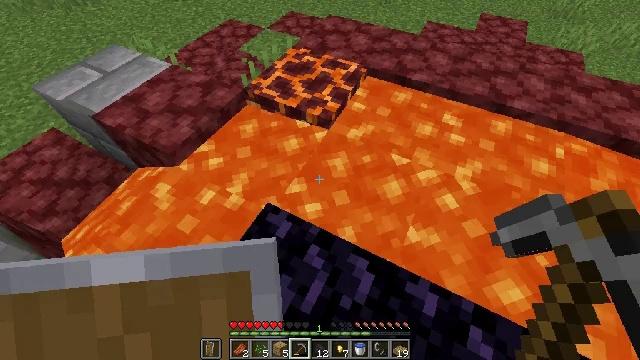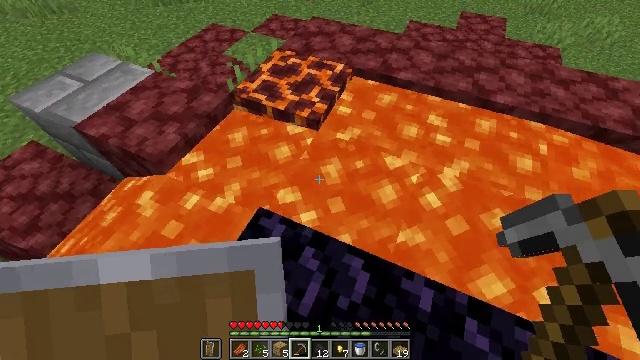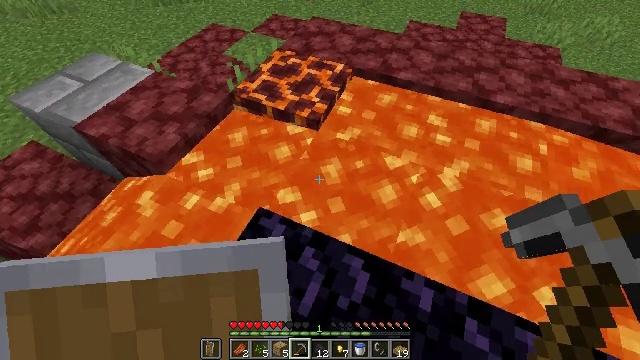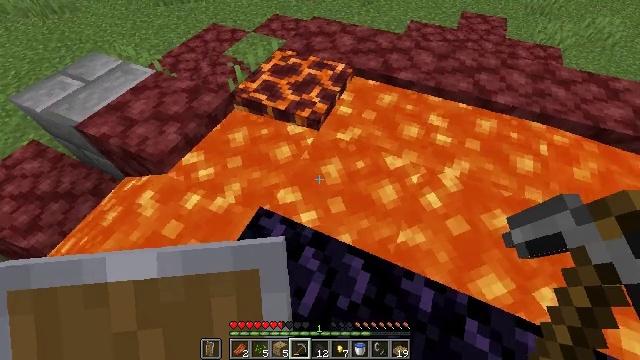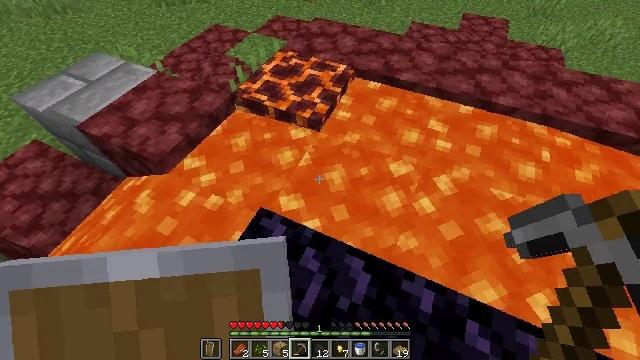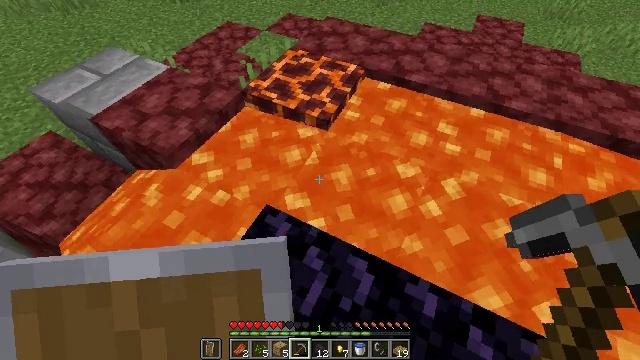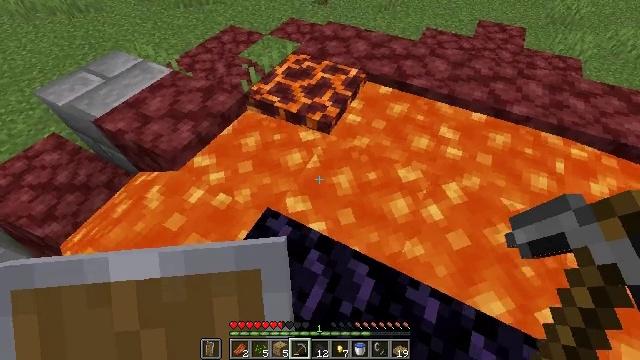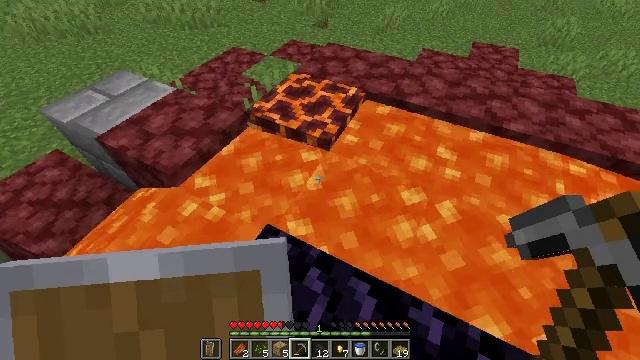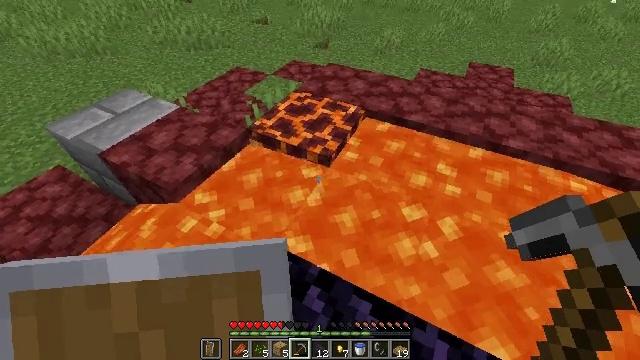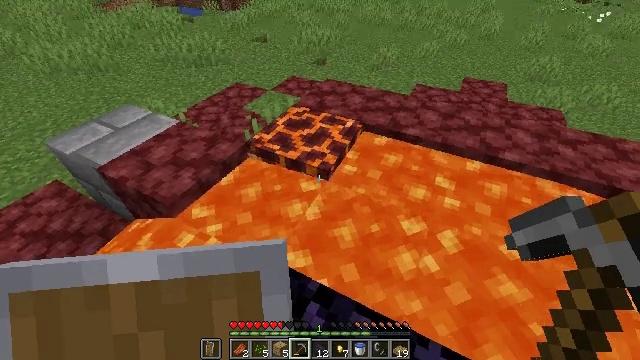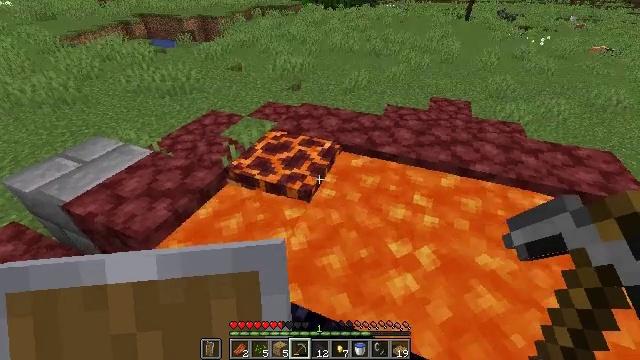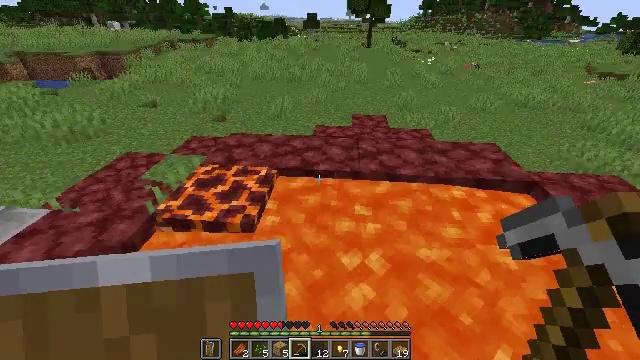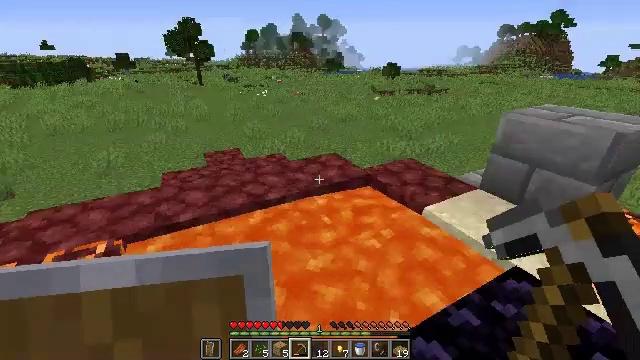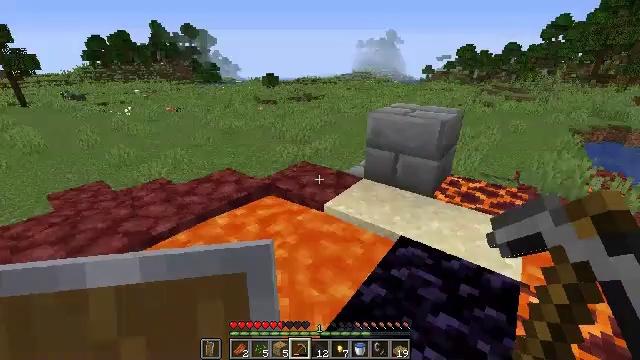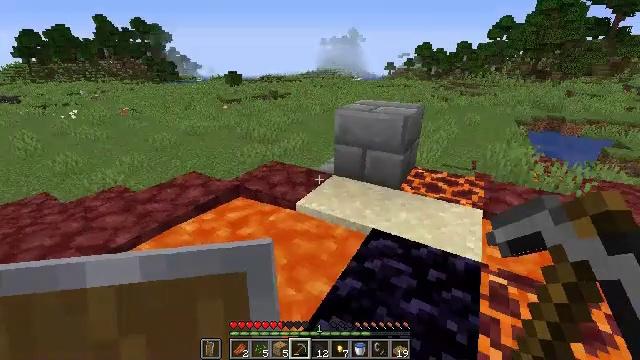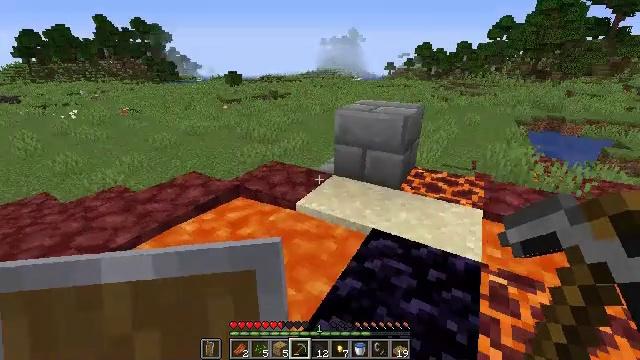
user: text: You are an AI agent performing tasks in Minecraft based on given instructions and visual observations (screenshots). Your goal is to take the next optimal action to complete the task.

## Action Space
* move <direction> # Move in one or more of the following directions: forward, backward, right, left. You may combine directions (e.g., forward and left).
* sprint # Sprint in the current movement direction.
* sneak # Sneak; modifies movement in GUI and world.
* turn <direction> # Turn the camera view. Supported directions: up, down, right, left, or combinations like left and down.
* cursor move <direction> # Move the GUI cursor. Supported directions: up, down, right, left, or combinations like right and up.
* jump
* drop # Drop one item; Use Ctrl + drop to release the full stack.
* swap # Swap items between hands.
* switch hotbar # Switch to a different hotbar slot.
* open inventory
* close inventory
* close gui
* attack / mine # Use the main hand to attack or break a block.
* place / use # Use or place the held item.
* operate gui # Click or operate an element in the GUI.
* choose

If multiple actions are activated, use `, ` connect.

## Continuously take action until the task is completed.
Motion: motion action
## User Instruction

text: Mine magma blocks for light and decoration.
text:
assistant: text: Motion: turn right
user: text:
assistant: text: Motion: no_op
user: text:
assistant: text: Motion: no_op
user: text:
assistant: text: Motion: no_op
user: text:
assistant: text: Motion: turn left
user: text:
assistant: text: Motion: no_op
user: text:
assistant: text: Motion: turn up
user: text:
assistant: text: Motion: turn up
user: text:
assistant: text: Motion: turn up
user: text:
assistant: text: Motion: turn right and up
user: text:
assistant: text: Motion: turn right and up
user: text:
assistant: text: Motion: turn right and up
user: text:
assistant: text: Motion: turn right and up
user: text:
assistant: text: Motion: turn right
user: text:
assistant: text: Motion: no_op
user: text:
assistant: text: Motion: no_op
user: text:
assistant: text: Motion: no_op
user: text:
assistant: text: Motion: no_op
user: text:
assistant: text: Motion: turn right
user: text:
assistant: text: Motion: turn right and down
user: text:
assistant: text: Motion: turn right
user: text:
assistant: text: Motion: no_op
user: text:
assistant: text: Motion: move forward
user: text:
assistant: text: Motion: move forward
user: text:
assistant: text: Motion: move forward
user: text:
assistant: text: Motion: move forward
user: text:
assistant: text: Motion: move forward, turn down
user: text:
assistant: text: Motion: move forward, turn down
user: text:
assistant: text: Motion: move forward, turn right and down
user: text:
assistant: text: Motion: move forward, turn down